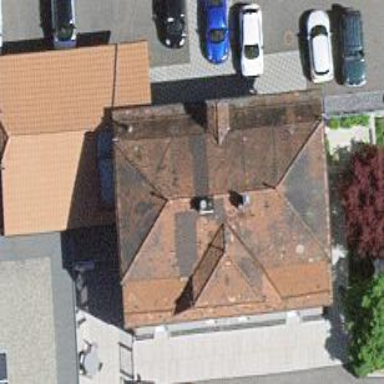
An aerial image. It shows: Residential building.